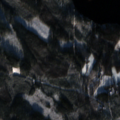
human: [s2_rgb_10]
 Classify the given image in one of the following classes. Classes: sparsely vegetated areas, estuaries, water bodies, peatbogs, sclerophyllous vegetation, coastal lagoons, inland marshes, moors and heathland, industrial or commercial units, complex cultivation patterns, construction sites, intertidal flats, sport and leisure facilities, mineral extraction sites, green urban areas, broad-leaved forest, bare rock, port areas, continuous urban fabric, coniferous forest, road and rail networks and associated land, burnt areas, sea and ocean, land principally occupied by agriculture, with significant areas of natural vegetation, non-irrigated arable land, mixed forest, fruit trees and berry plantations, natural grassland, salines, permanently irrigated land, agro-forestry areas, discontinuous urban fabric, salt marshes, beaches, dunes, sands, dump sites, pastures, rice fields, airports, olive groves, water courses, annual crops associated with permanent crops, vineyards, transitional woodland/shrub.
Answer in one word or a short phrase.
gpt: broad-leaved forest, coniferous forest, mixed forest, water bodies